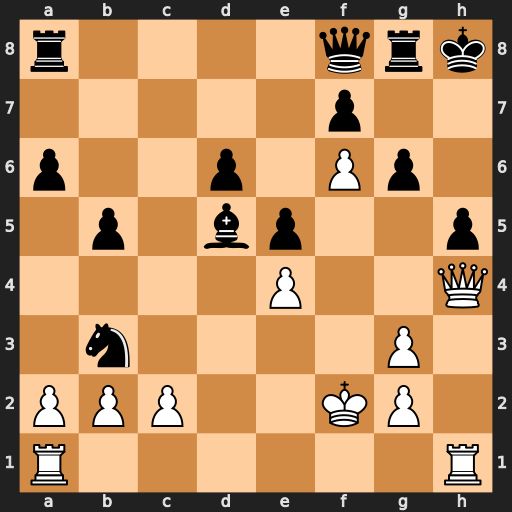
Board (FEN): r4qrk/5p2/p2p1Pp1/1p1bp2p/4P2Q/1n4P1/PPP2KP1/R6R
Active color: w
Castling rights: -
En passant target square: -
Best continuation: Qxh5+ gxh5 Rxh5+ Qh6 Rxh6#